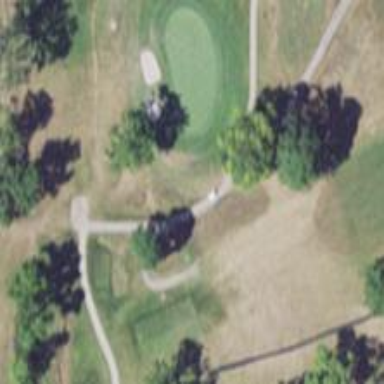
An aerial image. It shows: Path for both roads and golfers.